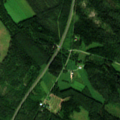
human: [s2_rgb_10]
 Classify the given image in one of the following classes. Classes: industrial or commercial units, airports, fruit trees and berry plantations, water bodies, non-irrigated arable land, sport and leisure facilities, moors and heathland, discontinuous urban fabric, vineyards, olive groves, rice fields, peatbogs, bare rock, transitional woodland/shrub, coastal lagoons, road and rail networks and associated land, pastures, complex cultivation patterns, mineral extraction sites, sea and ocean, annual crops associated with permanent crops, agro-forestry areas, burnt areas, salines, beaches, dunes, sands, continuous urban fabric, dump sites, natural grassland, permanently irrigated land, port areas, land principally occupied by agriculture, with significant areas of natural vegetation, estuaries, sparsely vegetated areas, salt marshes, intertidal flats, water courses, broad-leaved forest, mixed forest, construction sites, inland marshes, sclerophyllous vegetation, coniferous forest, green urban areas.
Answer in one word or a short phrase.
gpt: land principally occupied by agriculture, with significant areas of natural vegetation, coniferous forest, mixed forest, transitional woodland/shrub